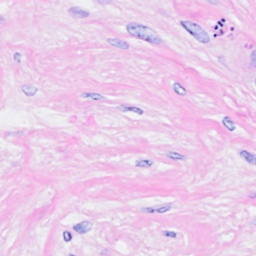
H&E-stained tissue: Breast